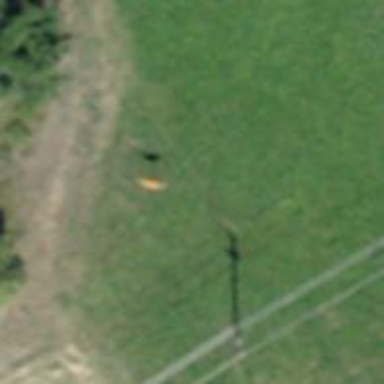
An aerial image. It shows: Pole with roof-covered pipeline marker.